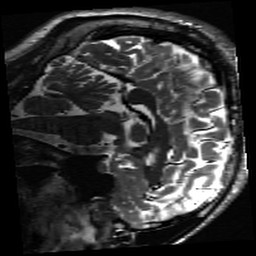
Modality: inplaneT2
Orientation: sagittal